Interaction volume radius: 10 \u00c5
Interaction volume height: 20 \u00c5
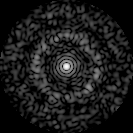
Disorder parameter: 0.8677